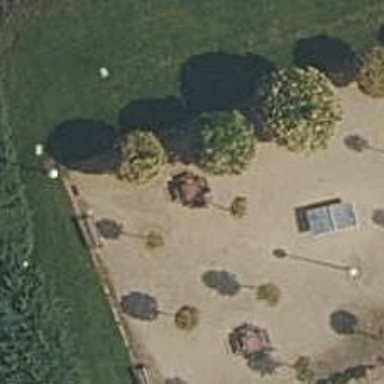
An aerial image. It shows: Picnic table located in leisure land area.